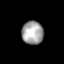
Tissue: prostate
Cell type: Fibroblasts
Senescence score: 0.7237
Nuclear area (px): 496
Mean DAPI intensity: 162.649